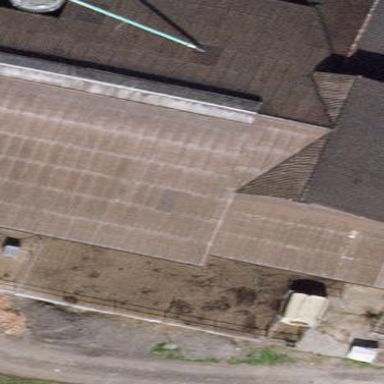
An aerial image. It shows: Farm auxiliary building.